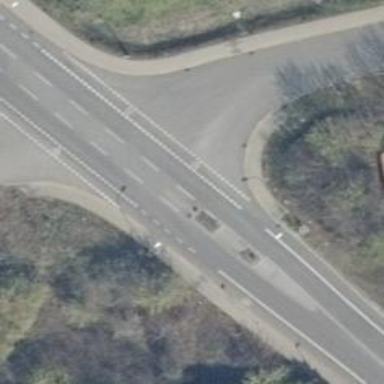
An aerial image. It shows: Primary highway with asphalt surface. There are exclusive lanes for cyclists on both sides of the road.